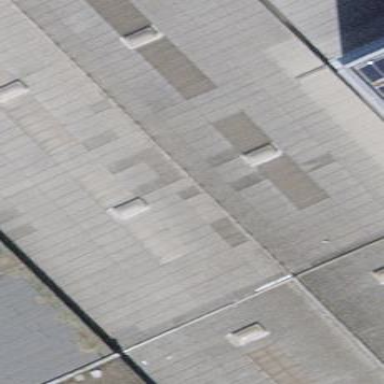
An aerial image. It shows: Industrial building.